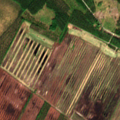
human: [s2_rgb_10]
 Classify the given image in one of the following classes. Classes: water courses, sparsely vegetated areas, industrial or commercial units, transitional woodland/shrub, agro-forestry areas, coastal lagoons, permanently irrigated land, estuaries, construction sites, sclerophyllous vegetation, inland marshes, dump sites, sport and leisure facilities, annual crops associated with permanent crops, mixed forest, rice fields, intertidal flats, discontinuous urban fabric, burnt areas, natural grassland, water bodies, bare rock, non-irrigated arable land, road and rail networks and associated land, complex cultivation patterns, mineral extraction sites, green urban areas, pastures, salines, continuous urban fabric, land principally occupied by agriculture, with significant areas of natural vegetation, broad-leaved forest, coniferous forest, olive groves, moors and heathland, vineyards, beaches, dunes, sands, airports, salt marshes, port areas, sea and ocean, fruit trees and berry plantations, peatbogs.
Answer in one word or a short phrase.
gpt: coniferous forest, transitional woodland/shrub, peatbogs